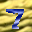
Label: 7